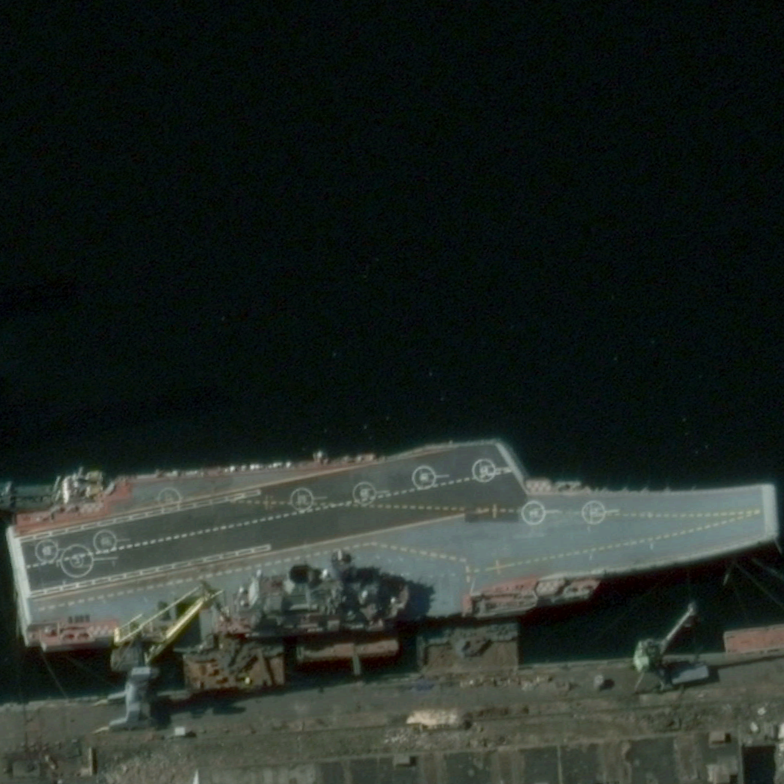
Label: aircraft_carrier